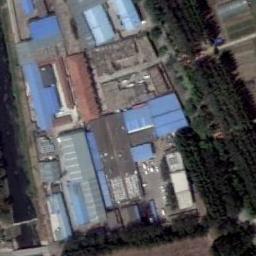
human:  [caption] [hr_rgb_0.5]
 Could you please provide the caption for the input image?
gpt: The industrial area with some workshops of different colors and sizes is surrounded by a grove of trees .

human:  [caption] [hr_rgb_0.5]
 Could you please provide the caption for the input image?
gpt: Industrial areas have different building sizes .

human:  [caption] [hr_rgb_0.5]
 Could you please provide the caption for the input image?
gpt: There are many houses of different shapes and sizes in the industrial zone .

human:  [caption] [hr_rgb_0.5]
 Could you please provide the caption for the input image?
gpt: Neatly planned factories and roads in an industrial area with green belts .

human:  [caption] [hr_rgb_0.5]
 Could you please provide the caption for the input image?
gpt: There are some blue buildings and some green trees on the industrial area .